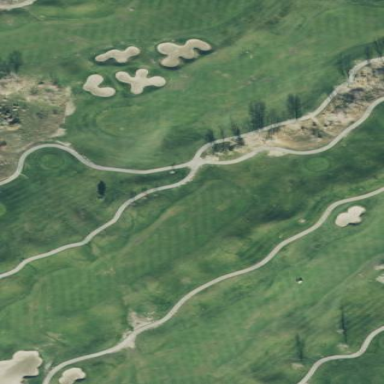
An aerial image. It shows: Rough area on grassy golf course.